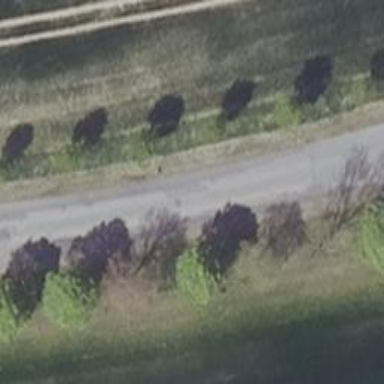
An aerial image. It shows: Row of deciduous broadleaved trees.